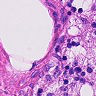
Metastatic tissue present: no